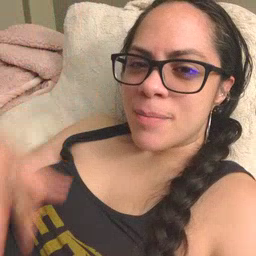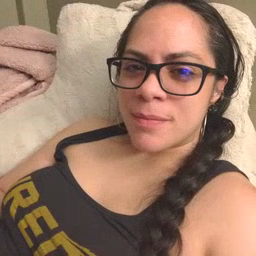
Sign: lamp